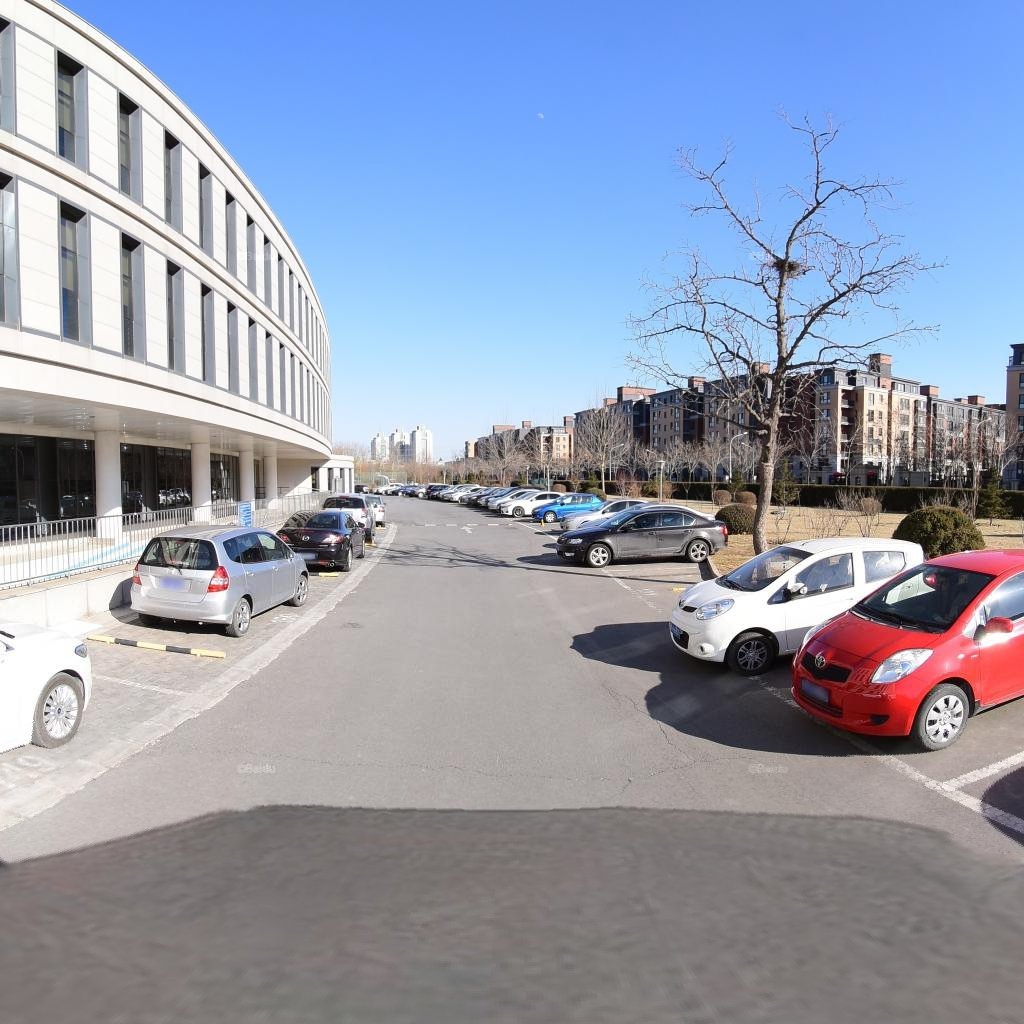
Region: Haidian
Road damage annotations: transverse crack, longitudinal crack